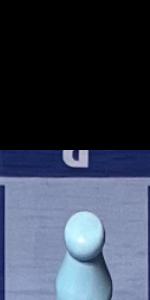
Label: Empty